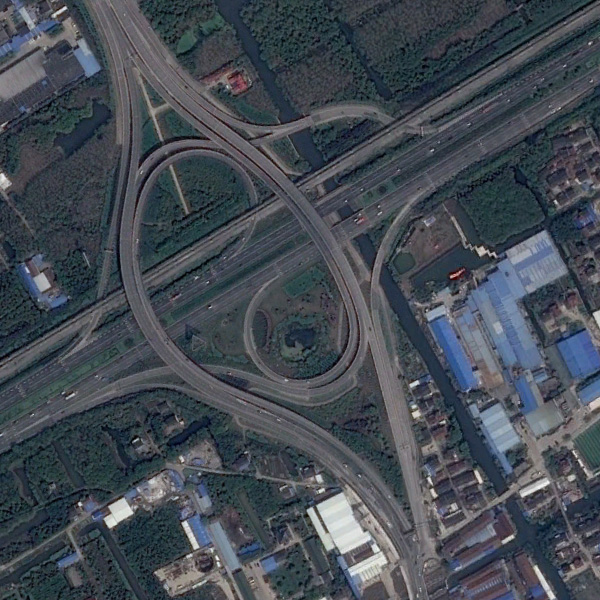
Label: Viaduct